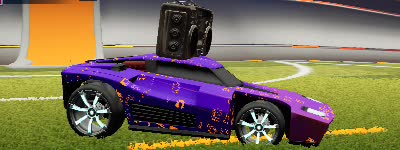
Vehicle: breakout